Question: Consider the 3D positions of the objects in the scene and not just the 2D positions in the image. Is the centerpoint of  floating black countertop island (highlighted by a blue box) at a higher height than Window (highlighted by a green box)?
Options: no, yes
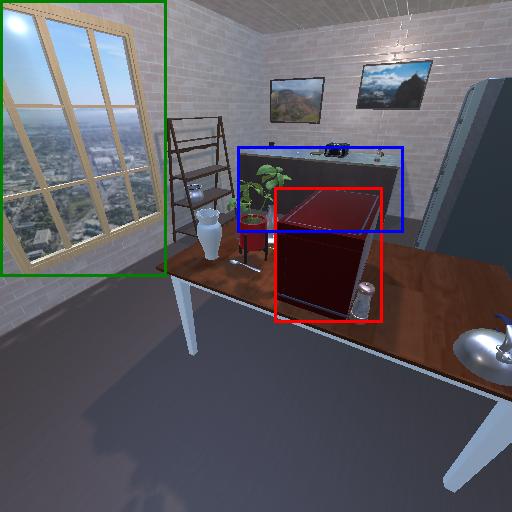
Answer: no